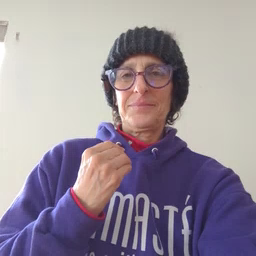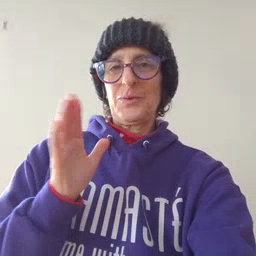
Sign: room